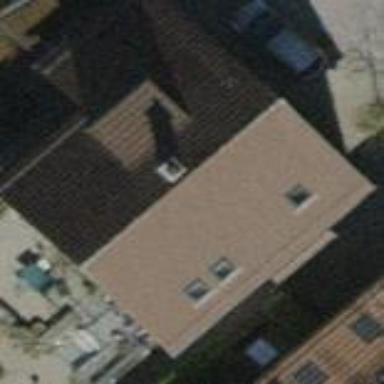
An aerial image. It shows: Building with tiled roof.